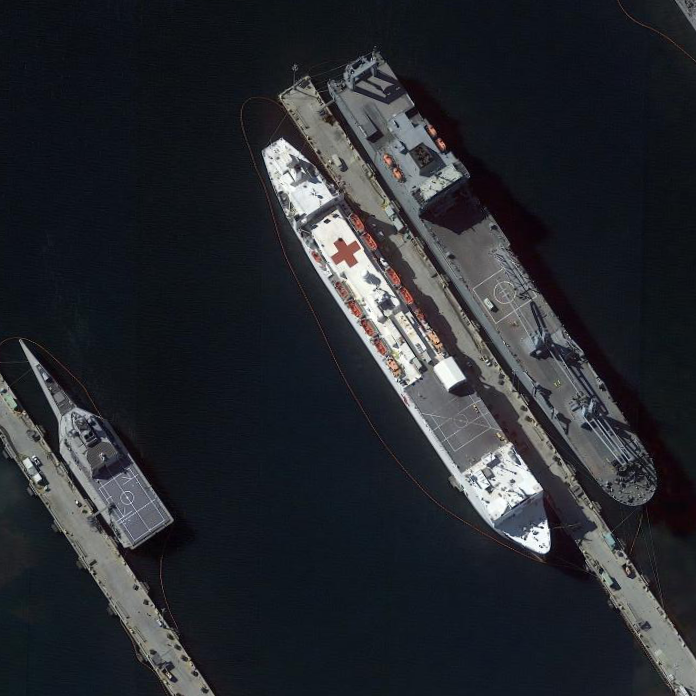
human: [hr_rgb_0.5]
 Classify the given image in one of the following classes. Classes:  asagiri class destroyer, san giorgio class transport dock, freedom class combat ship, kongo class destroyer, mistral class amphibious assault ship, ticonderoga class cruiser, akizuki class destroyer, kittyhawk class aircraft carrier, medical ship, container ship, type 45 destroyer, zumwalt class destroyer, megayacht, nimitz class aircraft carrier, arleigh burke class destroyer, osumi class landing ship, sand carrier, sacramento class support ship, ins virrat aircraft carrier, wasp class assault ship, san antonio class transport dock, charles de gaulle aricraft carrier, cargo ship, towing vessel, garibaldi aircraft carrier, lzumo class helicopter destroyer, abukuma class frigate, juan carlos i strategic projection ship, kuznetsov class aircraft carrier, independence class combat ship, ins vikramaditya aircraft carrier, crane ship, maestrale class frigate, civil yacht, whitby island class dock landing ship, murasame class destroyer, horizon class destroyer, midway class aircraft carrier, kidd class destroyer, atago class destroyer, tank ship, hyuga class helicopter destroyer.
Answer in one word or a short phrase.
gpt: Medical ship